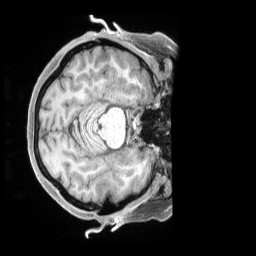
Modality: T1w
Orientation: axial
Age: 37
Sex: female
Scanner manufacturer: siemens
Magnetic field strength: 3 T
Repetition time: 2 s
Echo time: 0.00211 s